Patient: sex M, age 67
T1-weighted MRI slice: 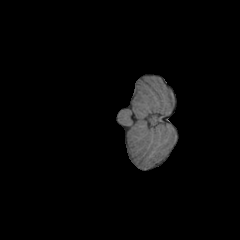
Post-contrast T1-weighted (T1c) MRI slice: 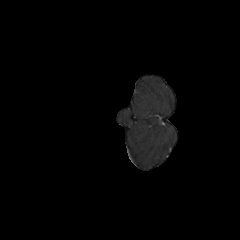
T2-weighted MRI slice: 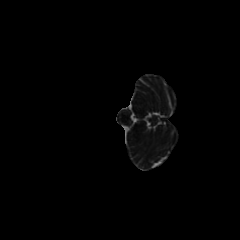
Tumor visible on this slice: no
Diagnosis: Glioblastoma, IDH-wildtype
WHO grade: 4